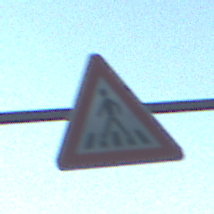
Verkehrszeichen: FussgaengerueberwegRechts
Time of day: MorningAfternoon
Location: Outdoor (RoadRail)
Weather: Clear
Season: NotSpecified
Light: Natural